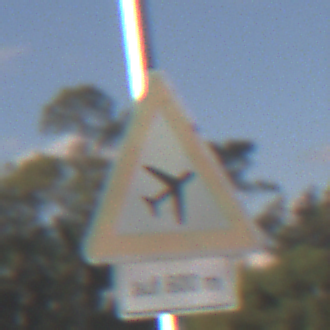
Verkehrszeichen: FlugbetriebLinks
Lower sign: LaengeEinerStrecke5
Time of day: MorningAfternoon
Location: Outdoor (Nature)
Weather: PartlyCloudy
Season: NotSpecified
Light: Natural